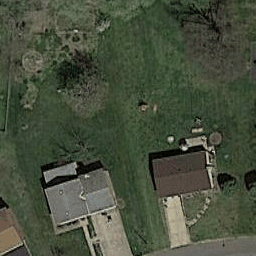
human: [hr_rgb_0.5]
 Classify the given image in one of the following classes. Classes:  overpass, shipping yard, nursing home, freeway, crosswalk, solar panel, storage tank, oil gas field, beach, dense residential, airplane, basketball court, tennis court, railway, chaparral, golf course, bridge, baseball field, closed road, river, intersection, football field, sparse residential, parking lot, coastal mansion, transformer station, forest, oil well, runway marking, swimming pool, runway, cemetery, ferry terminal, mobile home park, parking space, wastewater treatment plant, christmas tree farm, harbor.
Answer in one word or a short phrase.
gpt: sparse residential